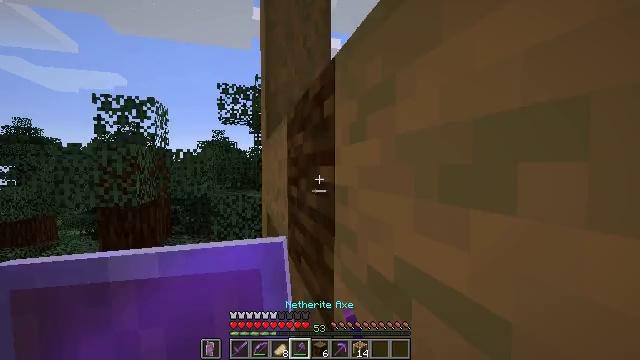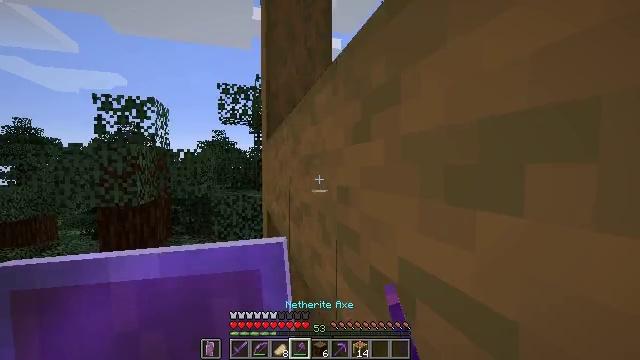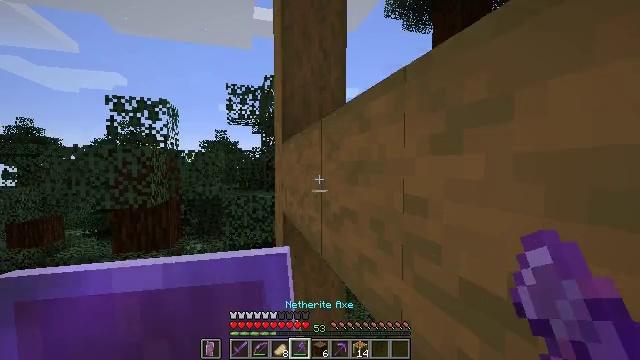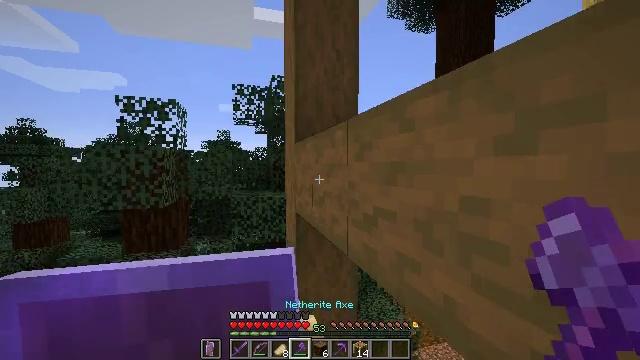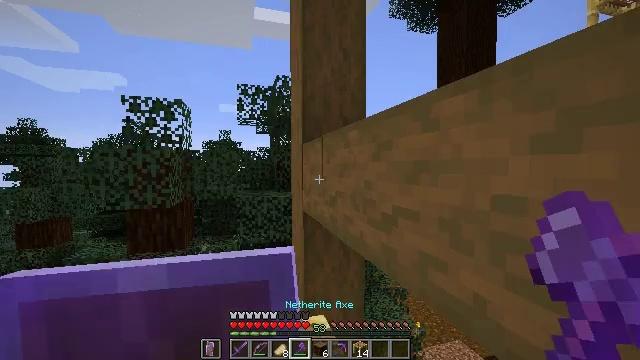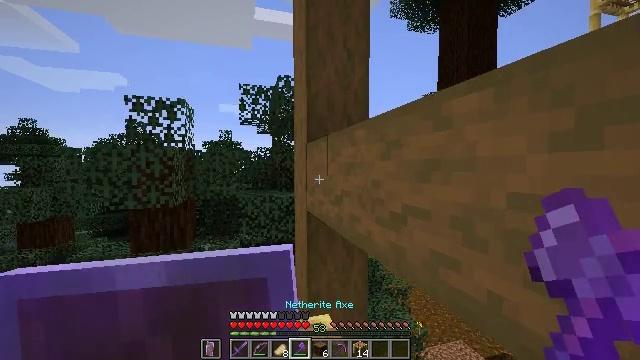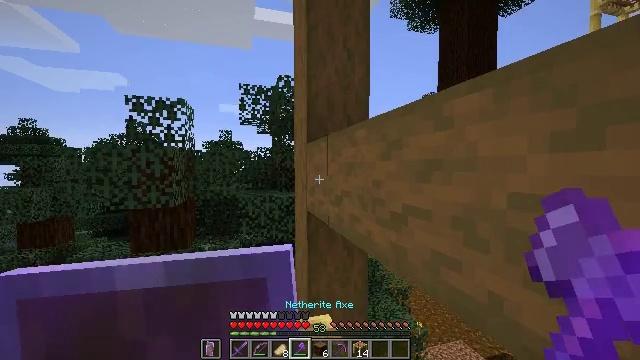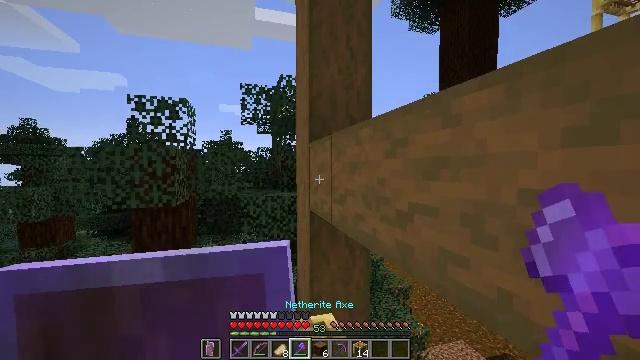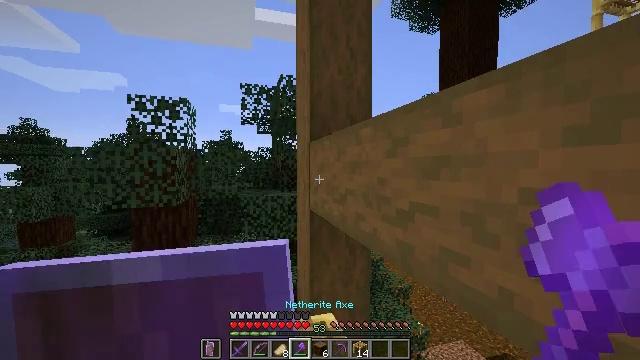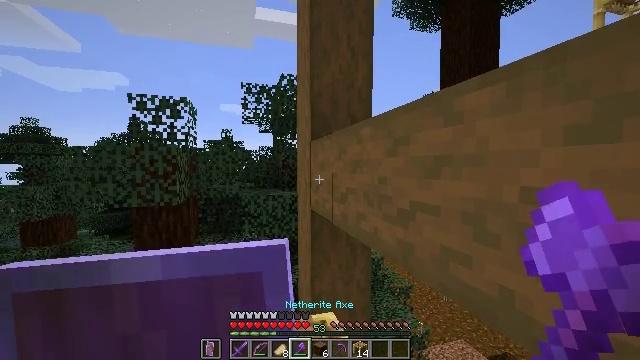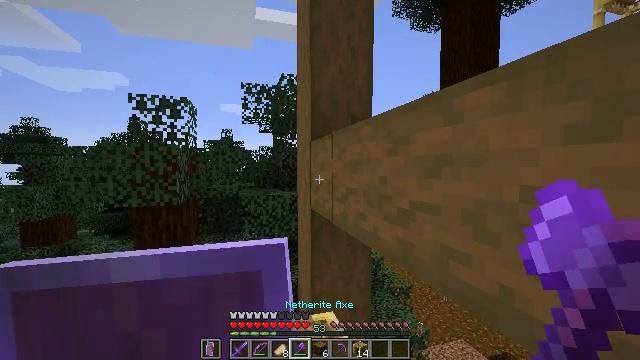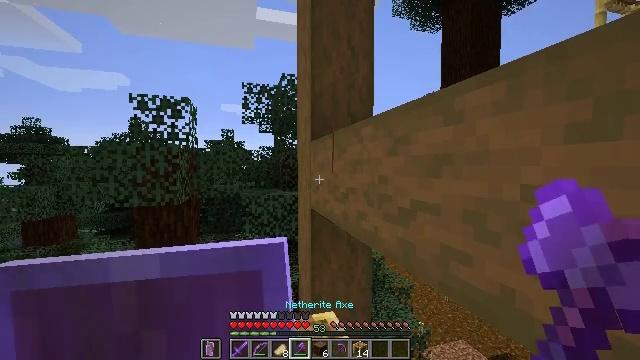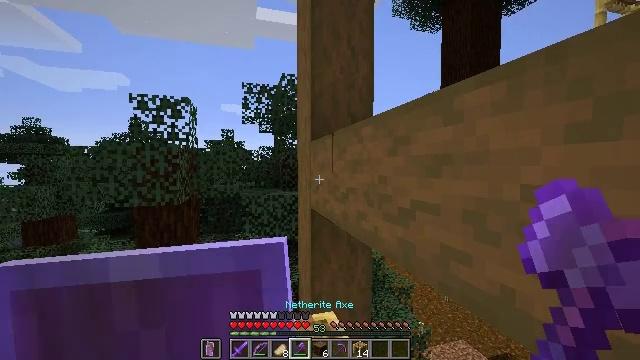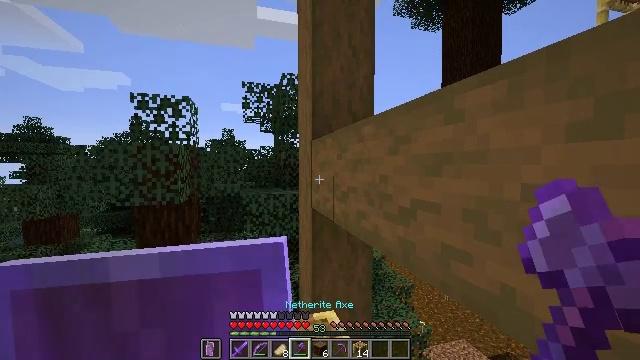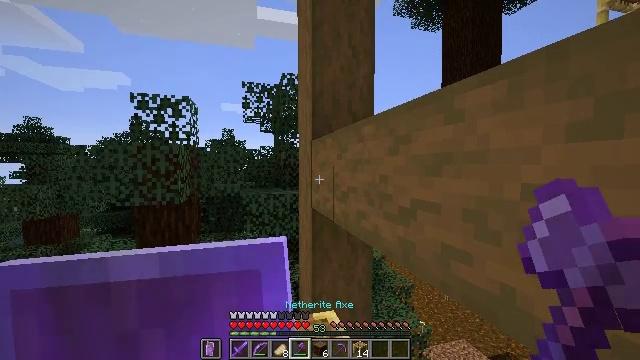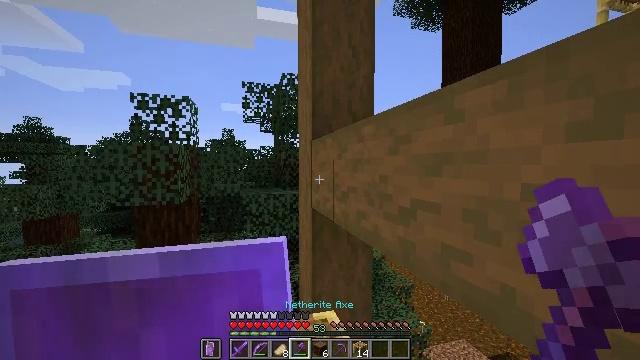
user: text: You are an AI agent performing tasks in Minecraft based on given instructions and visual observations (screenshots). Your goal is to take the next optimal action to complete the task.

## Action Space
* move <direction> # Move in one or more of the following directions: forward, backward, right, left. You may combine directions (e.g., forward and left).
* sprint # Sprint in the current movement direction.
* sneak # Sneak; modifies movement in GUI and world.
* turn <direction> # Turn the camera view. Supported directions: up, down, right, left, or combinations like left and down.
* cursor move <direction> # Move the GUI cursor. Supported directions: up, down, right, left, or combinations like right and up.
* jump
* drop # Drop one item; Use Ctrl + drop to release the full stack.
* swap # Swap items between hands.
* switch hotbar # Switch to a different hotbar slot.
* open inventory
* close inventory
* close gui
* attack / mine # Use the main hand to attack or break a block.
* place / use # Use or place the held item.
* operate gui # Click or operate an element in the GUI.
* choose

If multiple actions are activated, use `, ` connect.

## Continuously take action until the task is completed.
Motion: motion action
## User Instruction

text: Break the scaffolding for reuse.
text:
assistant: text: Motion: move left
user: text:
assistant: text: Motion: move left
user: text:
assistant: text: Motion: move left
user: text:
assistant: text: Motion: no_op
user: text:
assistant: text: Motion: no_op
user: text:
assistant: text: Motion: no_op
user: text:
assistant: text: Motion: no_op
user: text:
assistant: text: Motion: no_op
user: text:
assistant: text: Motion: no_op
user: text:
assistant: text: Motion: no_op
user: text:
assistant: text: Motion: no_op
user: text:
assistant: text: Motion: no_op
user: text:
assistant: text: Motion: no_op
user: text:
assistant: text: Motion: no_op
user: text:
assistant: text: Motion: no_op
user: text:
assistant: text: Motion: no_op
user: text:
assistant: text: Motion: no_op
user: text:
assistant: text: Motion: no_op
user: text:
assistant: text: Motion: no_op
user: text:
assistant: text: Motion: no_op
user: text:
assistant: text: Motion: no_op
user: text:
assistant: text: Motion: no_op
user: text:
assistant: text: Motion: no_op
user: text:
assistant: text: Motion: no_op
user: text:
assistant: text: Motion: no_op
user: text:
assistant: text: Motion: no_op
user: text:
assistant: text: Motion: move forward
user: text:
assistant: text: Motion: move forward
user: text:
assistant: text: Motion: move forward
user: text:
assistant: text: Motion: move forward